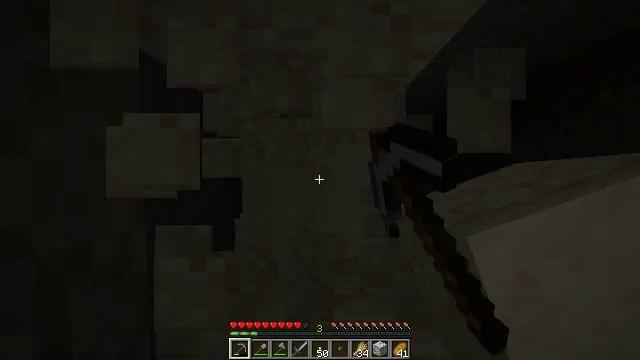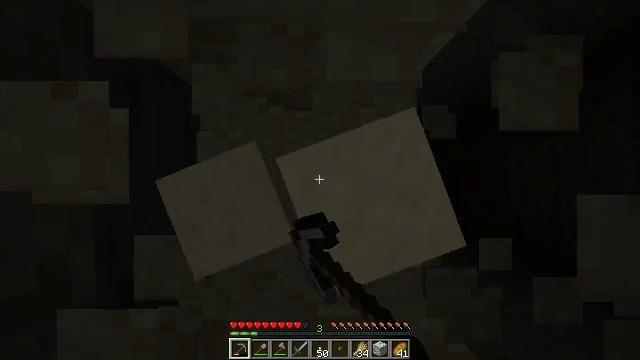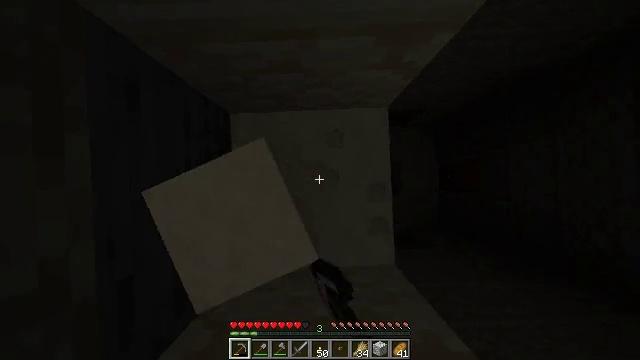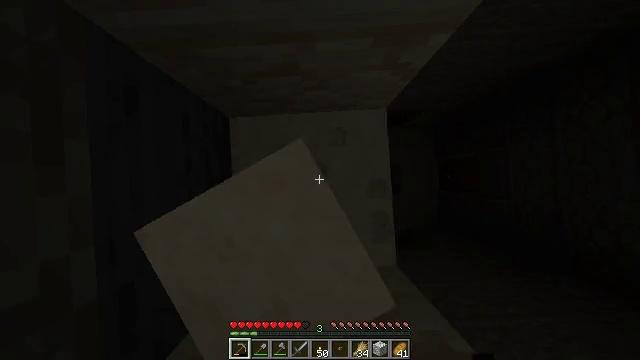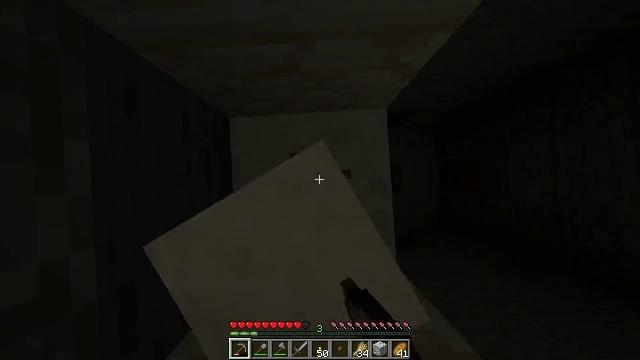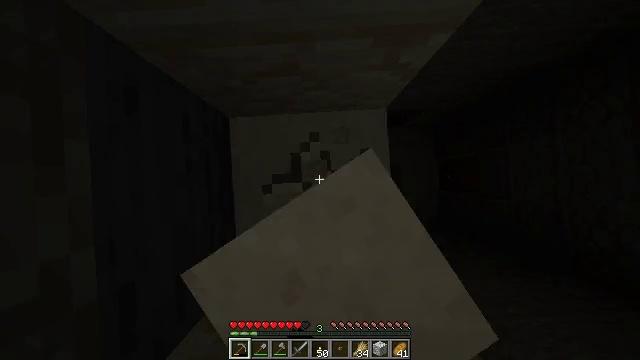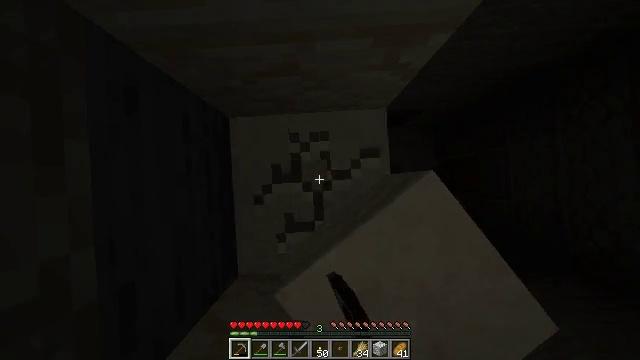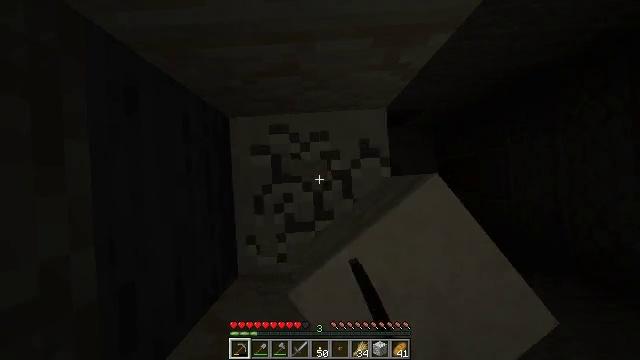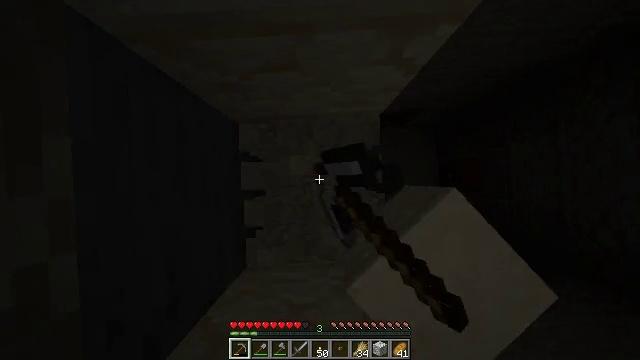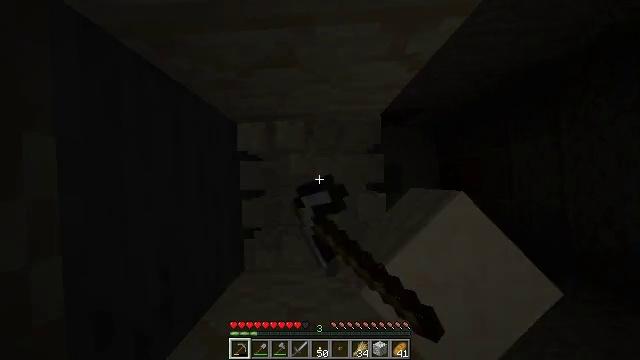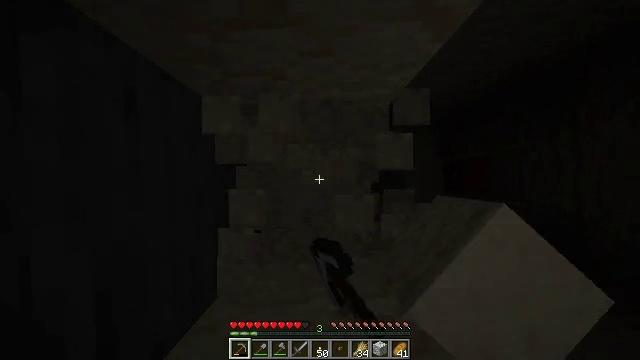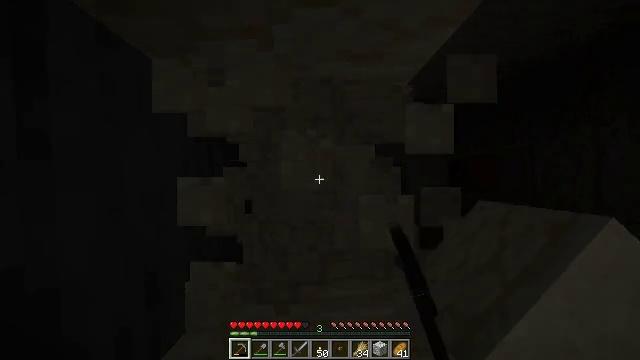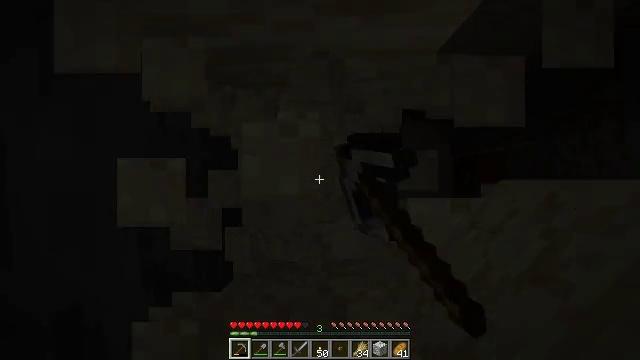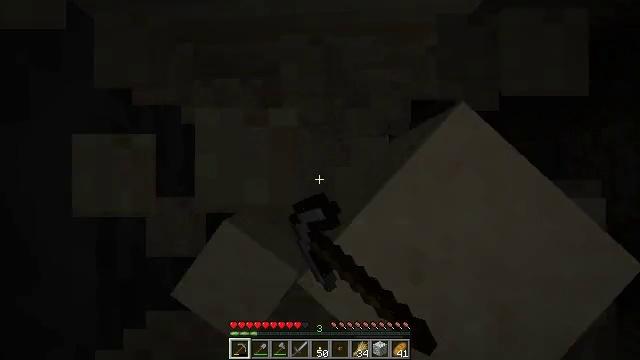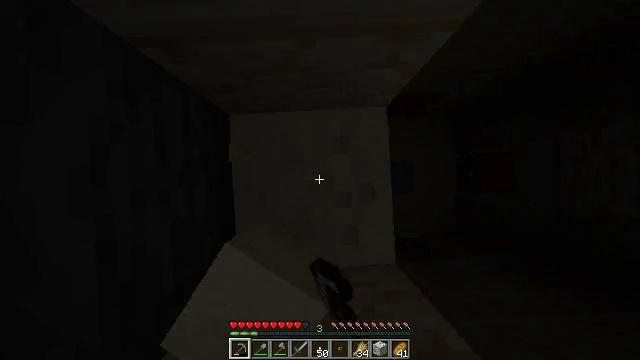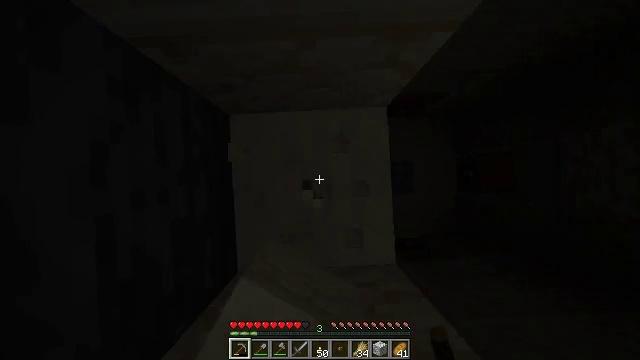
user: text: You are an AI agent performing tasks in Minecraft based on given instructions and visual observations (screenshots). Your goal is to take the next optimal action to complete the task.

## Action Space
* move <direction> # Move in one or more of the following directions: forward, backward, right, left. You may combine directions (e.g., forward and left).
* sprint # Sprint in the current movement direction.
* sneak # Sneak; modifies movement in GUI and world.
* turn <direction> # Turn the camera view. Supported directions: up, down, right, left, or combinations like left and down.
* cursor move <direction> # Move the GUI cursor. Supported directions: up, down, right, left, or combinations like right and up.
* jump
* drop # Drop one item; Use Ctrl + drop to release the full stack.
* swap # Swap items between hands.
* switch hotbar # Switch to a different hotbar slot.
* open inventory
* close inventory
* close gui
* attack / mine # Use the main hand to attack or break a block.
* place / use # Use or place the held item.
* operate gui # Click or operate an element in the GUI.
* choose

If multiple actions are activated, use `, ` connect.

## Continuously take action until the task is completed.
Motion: motion action
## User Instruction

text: Collect sandstone by mining.
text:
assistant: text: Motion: attack / mine
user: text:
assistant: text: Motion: attack / mine
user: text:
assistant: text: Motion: turn right, attack / mine
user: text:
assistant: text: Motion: attack / mine
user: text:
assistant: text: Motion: attack / mine
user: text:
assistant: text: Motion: attack / mine
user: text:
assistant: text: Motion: attack / mine
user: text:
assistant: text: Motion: attack / mine
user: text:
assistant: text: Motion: attack / mine
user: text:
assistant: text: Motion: attack / mine
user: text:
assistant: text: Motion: attack / mine
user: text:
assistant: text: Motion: attack / mine
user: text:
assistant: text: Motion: attack / mine
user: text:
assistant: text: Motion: attack / mine
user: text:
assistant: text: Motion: attack / mine
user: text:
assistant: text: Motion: attack / mine
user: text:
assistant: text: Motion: attack / mine
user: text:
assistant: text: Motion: attack / mine
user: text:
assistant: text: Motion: attack / mine
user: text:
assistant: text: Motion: attack / mine
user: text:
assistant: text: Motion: attack / mine
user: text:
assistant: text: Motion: attack / mine
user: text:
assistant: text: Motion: attack / mine
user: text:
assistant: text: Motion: attack / mine
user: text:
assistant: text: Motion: attack / mine
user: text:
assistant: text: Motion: attack / mine
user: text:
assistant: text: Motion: attack / mine
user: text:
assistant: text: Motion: attack / mine
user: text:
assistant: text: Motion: attack / mine
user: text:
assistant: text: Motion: attack / mine